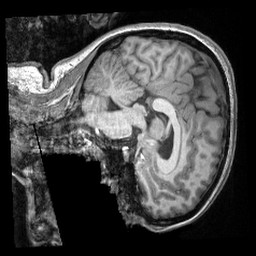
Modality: T1w
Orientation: sagittal
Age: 21
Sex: female
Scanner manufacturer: siemens
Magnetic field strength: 3 T
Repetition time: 2.3 s
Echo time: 0.00308 s